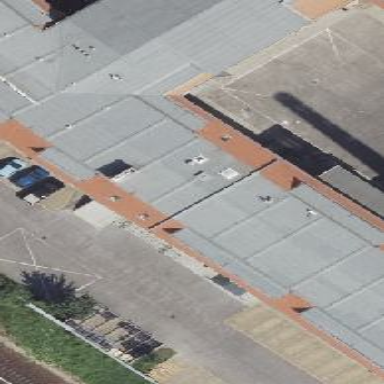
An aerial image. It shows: Commercial building.